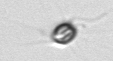
Label: Acanthoica_quattrospina